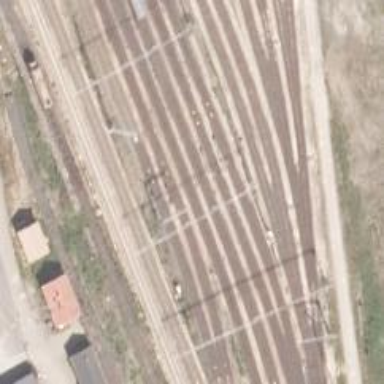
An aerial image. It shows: Railway signal.